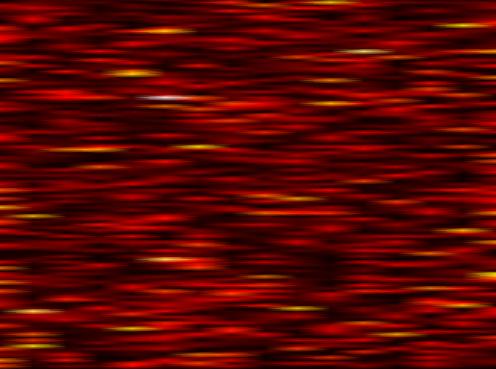
Label: UFMC